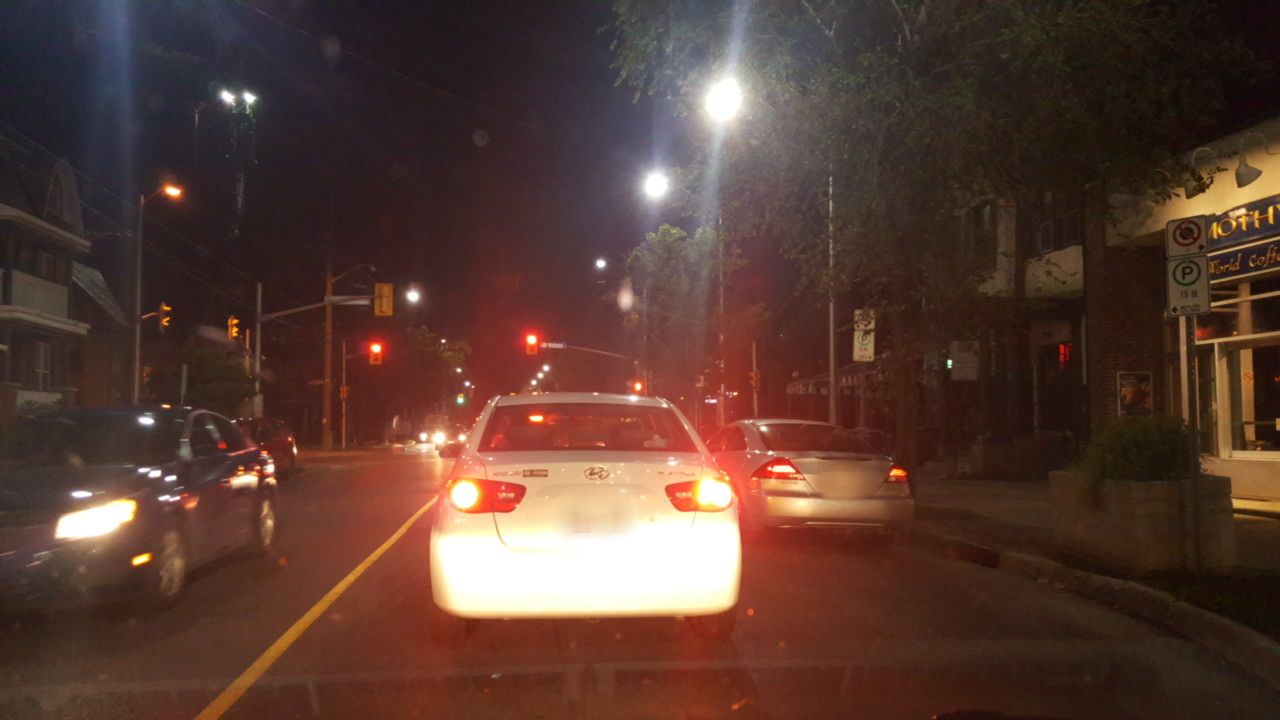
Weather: clear
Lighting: night
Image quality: slightly poor
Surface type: driving surface
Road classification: tertiary
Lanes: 2
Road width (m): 1.5
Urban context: urban centre
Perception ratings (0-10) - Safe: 0.57, Lively: 5.44, Beautiful: 5.81, Boring: 0.4, Depressing: 3.63, Wealthy: 4.56